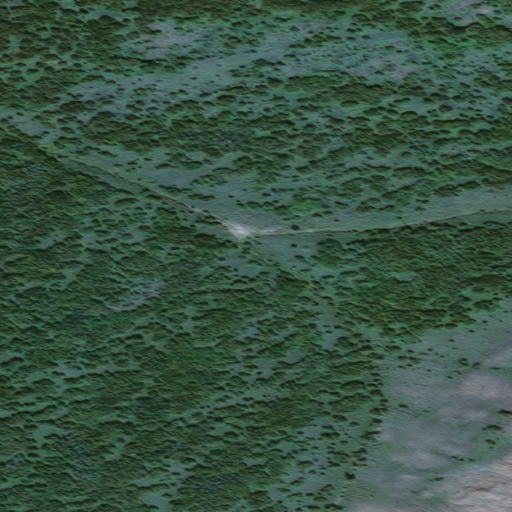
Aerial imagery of valley in Alaska named Jack Wade Gulch containing only unknown